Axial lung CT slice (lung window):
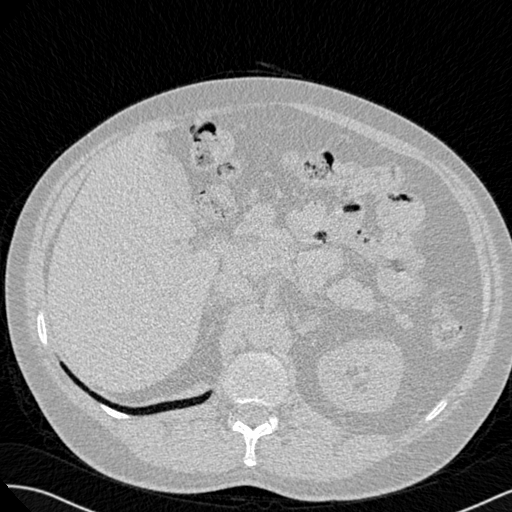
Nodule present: no